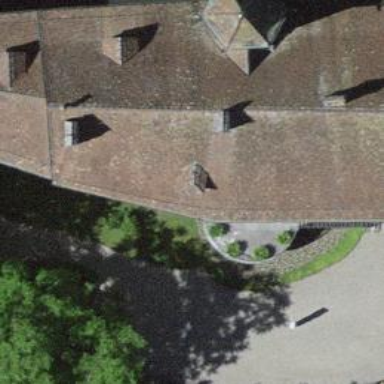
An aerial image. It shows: Museum.